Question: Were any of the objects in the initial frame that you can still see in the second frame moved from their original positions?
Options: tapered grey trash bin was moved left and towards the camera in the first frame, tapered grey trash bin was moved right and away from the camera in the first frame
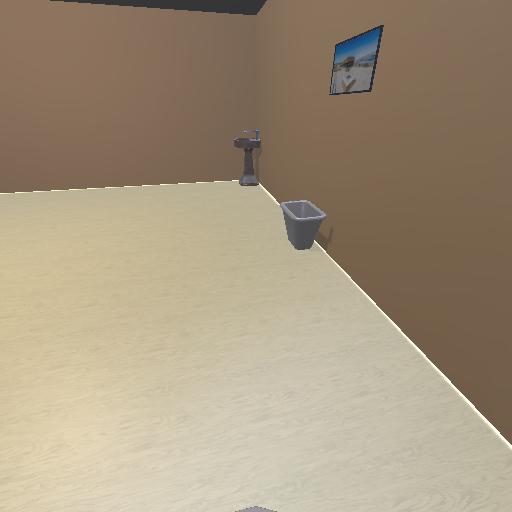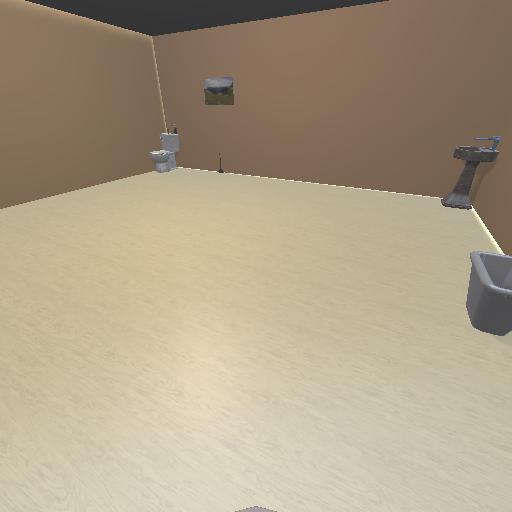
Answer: tapered grey trash bin was moved left and towards the camera in the first frame